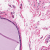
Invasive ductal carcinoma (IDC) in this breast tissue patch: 0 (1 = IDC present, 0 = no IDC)